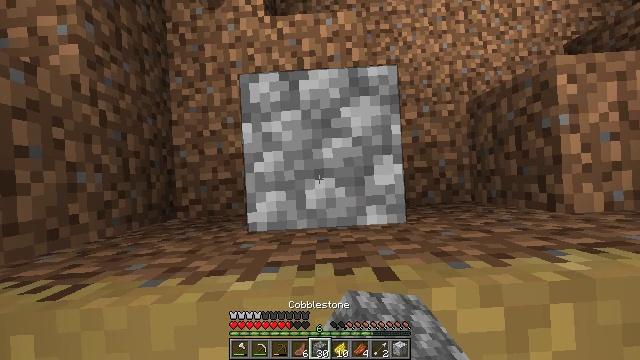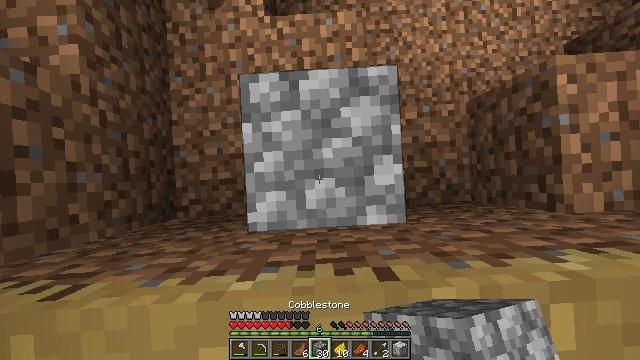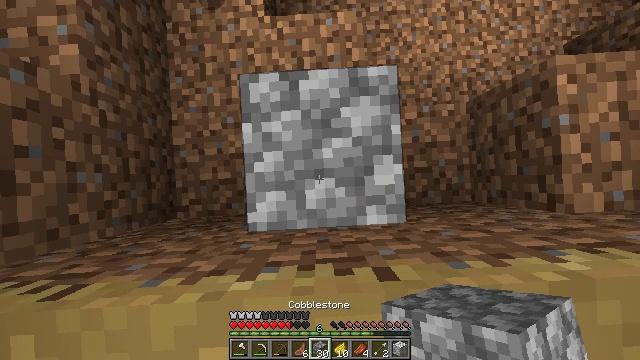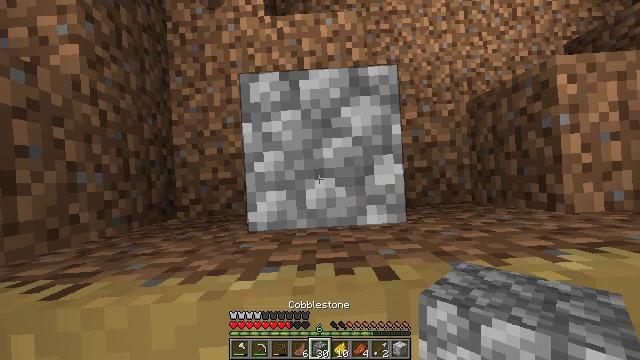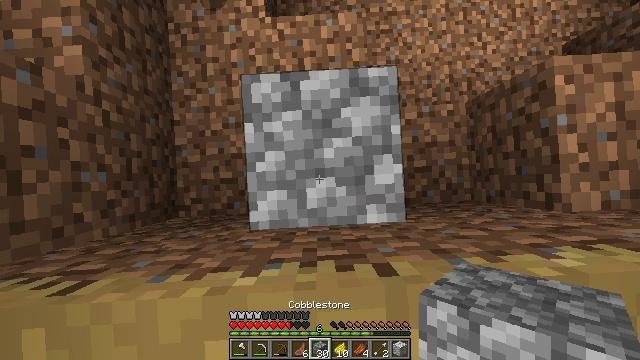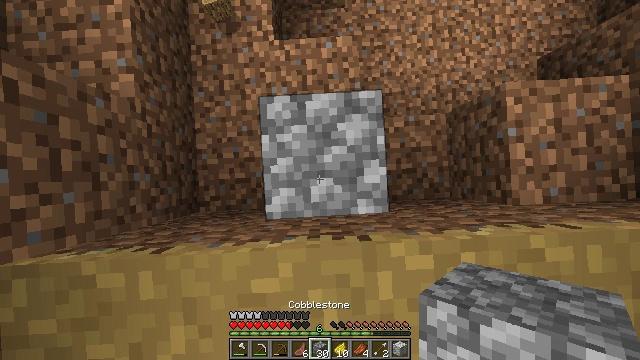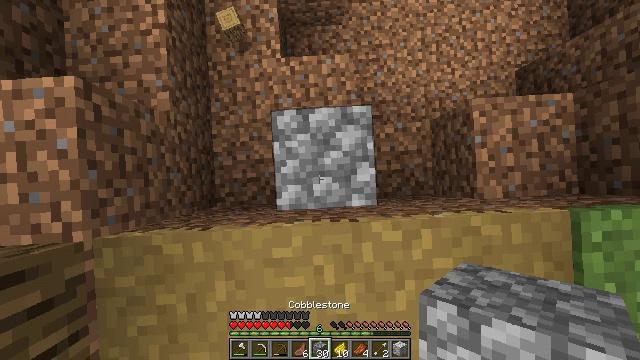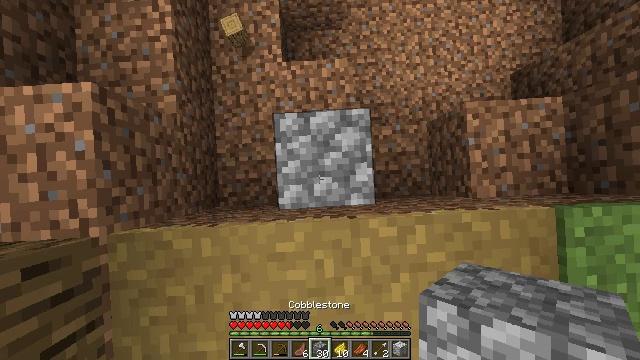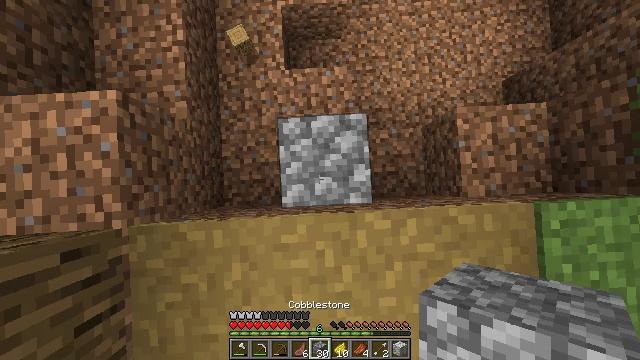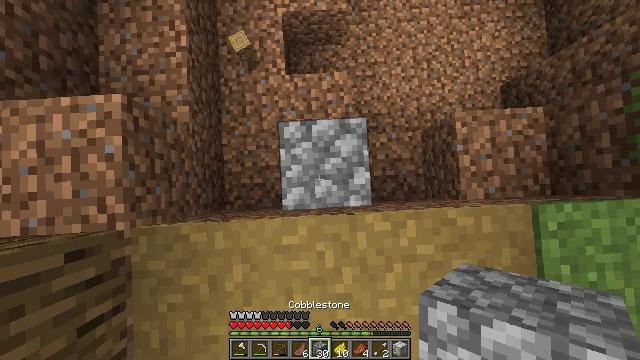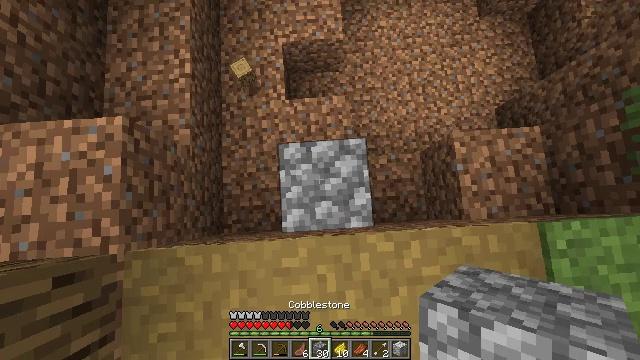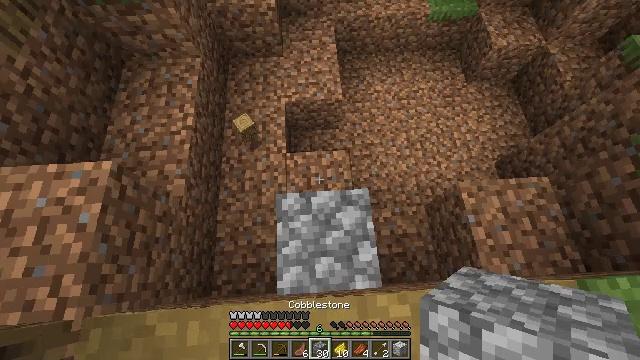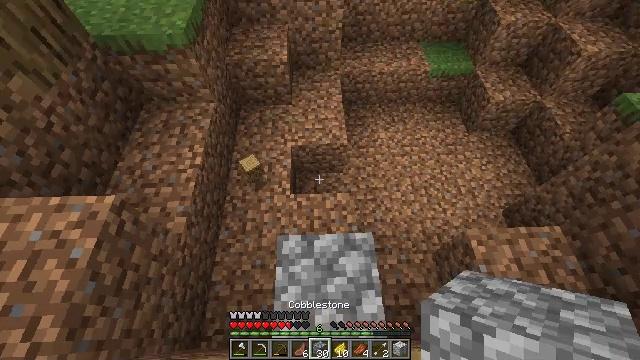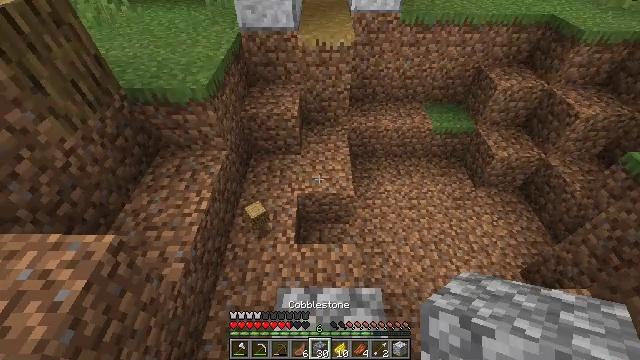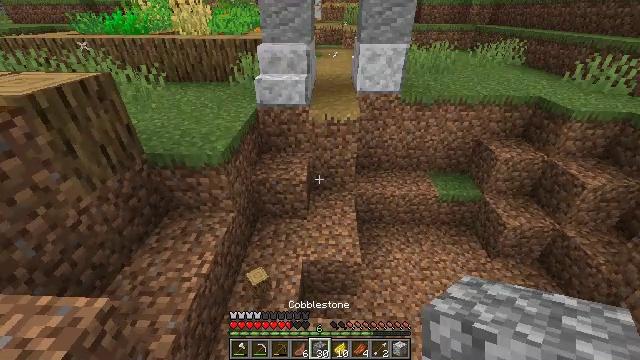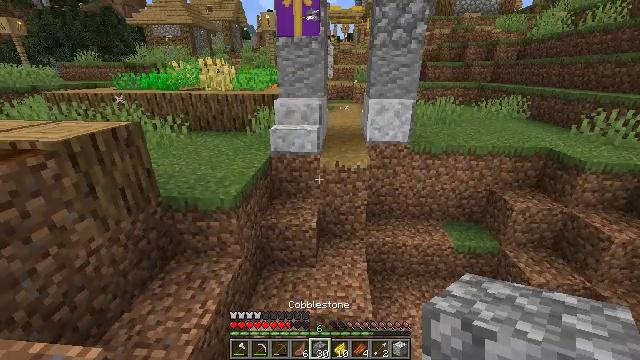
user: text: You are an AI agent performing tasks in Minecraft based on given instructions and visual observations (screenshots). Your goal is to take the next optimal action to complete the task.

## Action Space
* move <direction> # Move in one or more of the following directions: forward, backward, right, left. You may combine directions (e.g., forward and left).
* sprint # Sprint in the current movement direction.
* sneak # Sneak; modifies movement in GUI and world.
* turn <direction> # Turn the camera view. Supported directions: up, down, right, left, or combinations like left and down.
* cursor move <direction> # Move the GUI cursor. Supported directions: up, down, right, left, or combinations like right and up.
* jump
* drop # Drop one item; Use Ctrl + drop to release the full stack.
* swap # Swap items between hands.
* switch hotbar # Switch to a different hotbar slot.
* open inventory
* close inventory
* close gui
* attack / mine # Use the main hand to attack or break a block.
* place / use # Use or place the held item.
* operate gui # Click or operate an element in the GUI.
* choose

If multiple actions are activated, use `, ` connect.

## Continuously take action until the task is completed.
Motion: motion action
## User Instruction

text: Harvest the purple wall banner by hitting it.
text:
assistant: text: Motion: no_op
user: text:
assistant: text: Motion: no_op
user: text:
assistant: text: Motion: move back
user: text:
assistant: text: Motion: move back, jump
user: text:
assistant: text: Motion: move back, jump
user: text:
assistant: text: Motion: move back, jump
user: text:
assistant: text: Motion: move back
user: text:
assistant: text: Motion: turn up
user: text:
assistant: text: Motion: turn up
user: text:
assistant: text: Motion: turn up
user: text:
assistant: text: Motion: turn up
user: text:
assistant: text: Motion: turn left and up
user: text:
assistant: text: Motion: turn left and up
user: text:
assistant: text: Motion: turn left and up
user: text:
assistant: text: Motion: turn left and up
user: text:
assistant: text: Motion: no_op
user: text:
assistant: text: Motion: no_op
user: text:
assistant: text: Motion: no_op
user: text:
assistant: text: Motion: no_op
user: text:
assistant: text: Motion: no_op
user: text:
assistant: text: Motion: turn right and up
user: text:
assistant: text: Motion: turn up
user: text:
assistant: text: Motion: turn right and up
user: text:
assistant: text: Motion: turn up
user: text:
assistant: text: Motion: turn up
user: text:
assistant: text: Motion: turn up
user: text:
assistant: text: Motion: turn up
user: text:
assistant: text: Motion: turn up
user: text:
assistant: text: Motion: turn up
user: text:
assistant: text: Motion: no_op